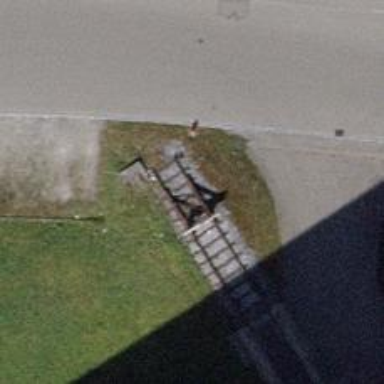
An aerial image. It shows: Railway buffer stop.